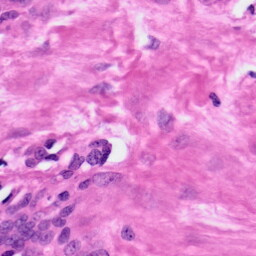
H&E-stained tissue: Ovarian